Aerial crown-view tile of a tropical tree (Barro Colorado Island, Panama), acquired 20241014:
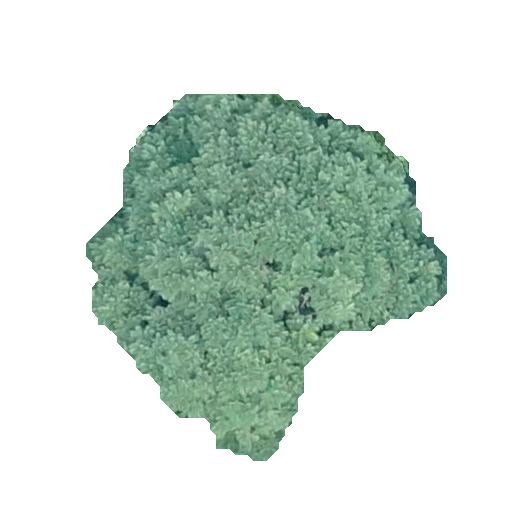
Species: Jacaranda copaia
GBIF accepted scientific name: Jacaranda copaia
Crown area: 129.44 m²